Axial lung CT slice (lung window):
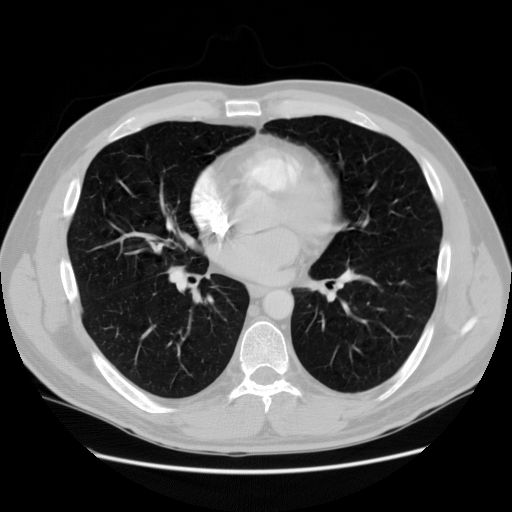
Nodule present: no